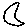
Label: moon